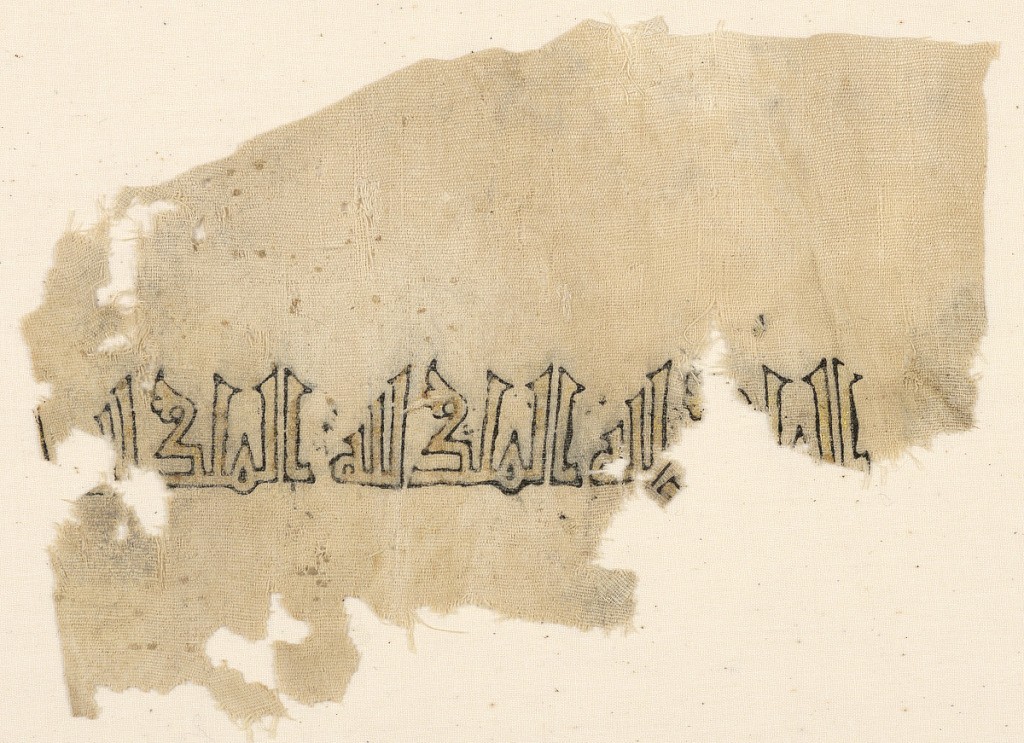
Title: Tiraz fragment
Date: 10th–13th century
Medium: linen Technique: printed
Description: Inscription in black on linen with gilding.